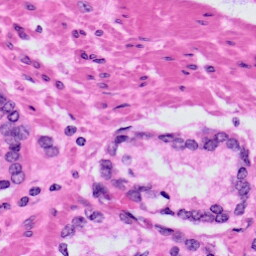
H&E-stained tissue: Prostate